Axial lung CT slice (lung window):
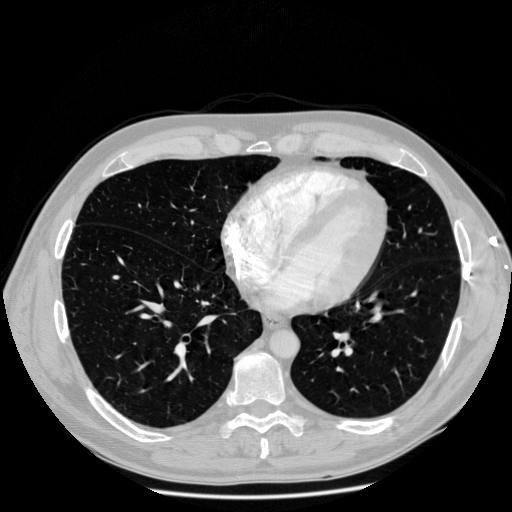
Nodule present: no